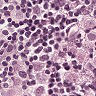
Metastatic tissue present: yes